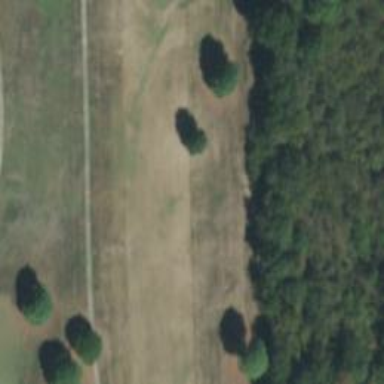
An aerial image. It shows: Golf fairway surrounded by grass.